Question: On Intellij Idea when i try to run jsf project on my remote Tomcat 7 server it says:
> Error running : Unable to connect to the :1099
It seems problem is about JNDI port which is 1099 but I couldn't activate it I guess. Tomcat config is sth. like that:

Setting CATALINA_OPTS or JAVA_OPTS on the server side with:
'''
CATALINA_OPTS=-Dcom.sun.management.jmxremote
-Dcom.sun.management.jmxremote.port=1099
-Dcom.sun.management.jmxremote.ssl=false
-Dcom.sun.management.jmxremote.authenticate=false
'''
and
'''
JAVA_OPTS=-Dcom.sun.management.jmxremote
-Dcom.sun.management.jmxremote.port=1099
-Dcom.sun.management.jmxremote.ssl=false
-Dcom.sun.management.jmxremote.authenticate=false
'''
But this one did not work, any ideas?
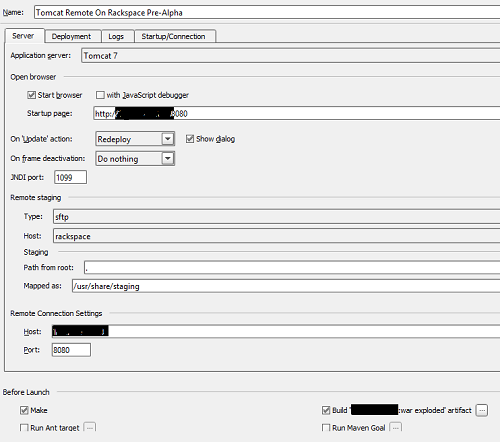
Answer: My answer to my question:
The correct way to deploy remotely is editing JAVA_OPTS environment variable on the remote server. Just enter the command below:
'''
export JAVA_OPTS="-Dcom.sun.management.jmxremote=
-Dcom.sun.management.jmxremote.port=1099
-Dcom.sun.management.jmxremote.ssl=false
-Dcom.sun.management.jmxremote.authenticate=false"
'''
If that's not going to work and if you don't have any obsession to deploy your website via Intellij Idea, I've got the solution for this problem. To be able to run your website under Tomcat, you can/should get artifact in form of '.war' file.
It can be done in Intellij from project settings(ctrl+alt+shift+s) then hit the plus button and add new artifact(web:application archieve)

After rebuilding the artifact, '.war' file can be seen in 'project-folder\outrtifacts'. Next, you should place this file into your 'tomcat/webapps' folder.
For example if you are using Tomcat-7, the folder that I mean exists in '/var/lib/tomcat7/webapps'. Before copying your '.war file' you should rename it as 'ROOT.war'. This provides to access your site directly by 'http://youripaddress:8080'. After restarting Tomcat7 service you can access the site.
But not finished yet, you can debug your project remotely like you are debugging your project at your local machine with Intellij Idea. Open Run/Debug Configuration in Idea, hit the plus button and there must be 'Remote'. This is the way to debug your projects for application servers like JBoss, Glassfish as well in Idea. Enter your host and port numbers, select your project as a module.
Before starting to debug, as Intellij says you should give the following parameter to your server JVM:
'''
JAVA_OPTS="$JAVA_OPTS -Xdebug -Xrunjdwp:transport=dt_socket,server=y,suspend=n,address=5005"
'''
To be able to do that in Ubuntu and for Tomcat-7, modified the catalina.sh file in 'usr/share/tomcat7' folder. I inserted the parameter above of the 'if [ -z "$LOGGING_MANAGER" ]; then' line. It must be on the middle part of the file. Then you should be able to debug your project with Intellij Idea.